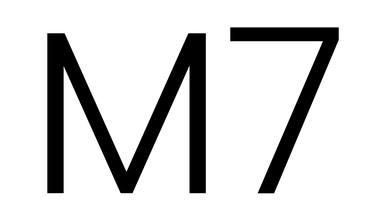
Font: Poppins-Light